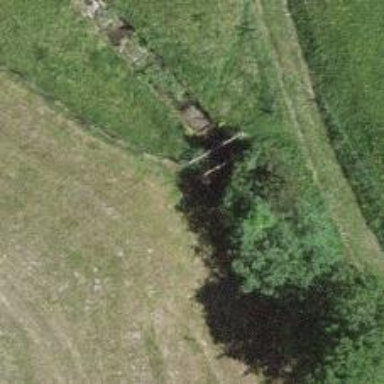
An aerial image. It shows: Path on bridge.